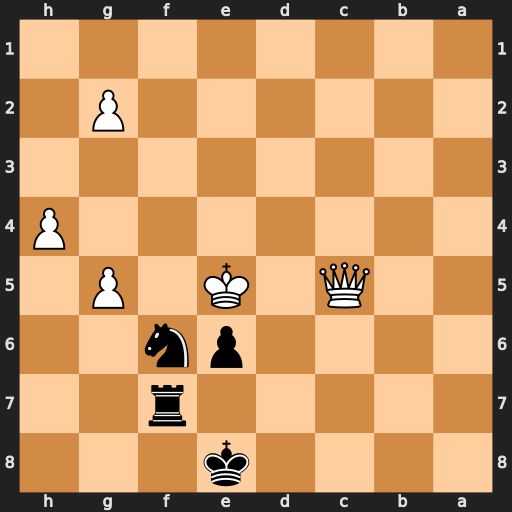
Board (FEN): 4k3/5r2/4pn2/2Q1K1P1/7P/8/6P1/8
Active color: b
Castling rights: -
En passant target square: -
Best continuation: Nd7+ Ke4 Nxc5+